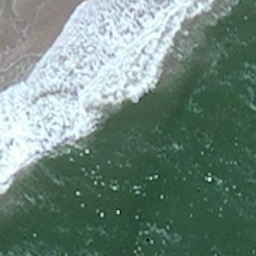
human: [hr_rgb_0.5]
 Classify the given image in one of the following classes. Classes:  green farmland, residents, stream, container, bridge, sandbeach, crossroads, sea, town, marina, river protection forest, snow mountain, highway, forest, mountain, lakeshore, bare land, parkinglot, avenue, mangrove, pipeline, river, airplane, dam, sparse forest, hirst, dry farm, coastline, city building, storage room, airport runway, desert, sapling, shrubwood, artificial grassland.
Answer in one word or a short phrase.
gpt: coastline